Question: I want to add a 'MenuToolItem' to my Toolbar. It contains two 'RadioMenuItem's. However, when I click the drop-down arrow, I see this:

This is my current code:
'''
MenuToolButton reviewModeToolButton =
new MenuToolButton (Stock.Preferences);
toolbar.Add (reviewModeToolButton);
Menu reviewModeMenu = new Menu ();
reviewModeToolButton.Menu = reviewModeMenu;
RadioMenuItem normalMenuItem = new RadioMenuItem ("Normal Mode");
RadioMenuItem cramMenuItem =
new RadioMenuItem (normalMenuItem, "Cram Mode");
reviewModeMenu.Add (normalMenuItem);
reviewModeMenu.Add (cramMenuItem);
'''
What am I doing wrong?
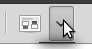
Answer: Add at the end:
'''
reviewModeMenu.ShowAll ();
'''
At default newly created widgets are not in visible state.